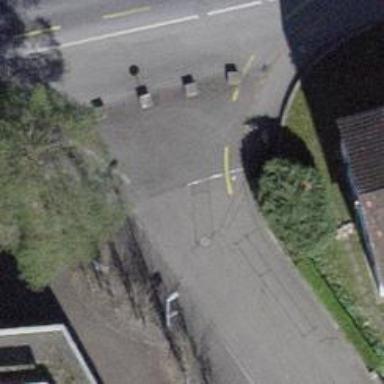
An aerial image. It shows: Block barrier.